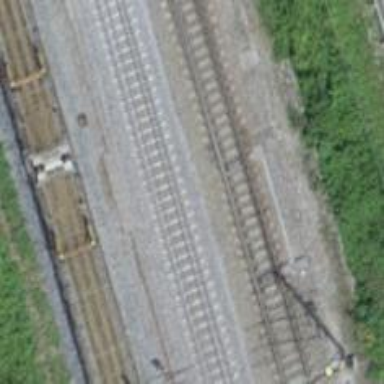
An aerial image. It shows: Railway switch.